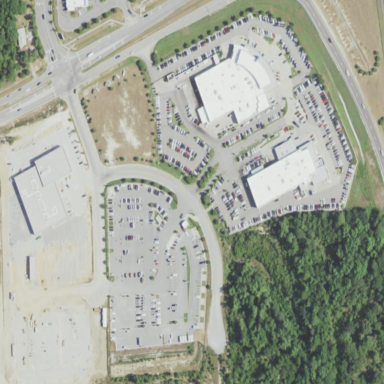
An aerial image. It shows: Retail area.